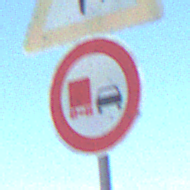
Verkehrszeichen: UeberholverbotKraftfahrzeuge
Zusatzzeichen oben: FlugbetriebRechts
Umgebung: Outdoor, Nature
Tageszeit: MorningAfternoon
Wetter: Clear
Licht: Natural
Jahreszeit: Autumn
Kontrast: HighContrast